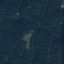
Land use / land cover: Forest